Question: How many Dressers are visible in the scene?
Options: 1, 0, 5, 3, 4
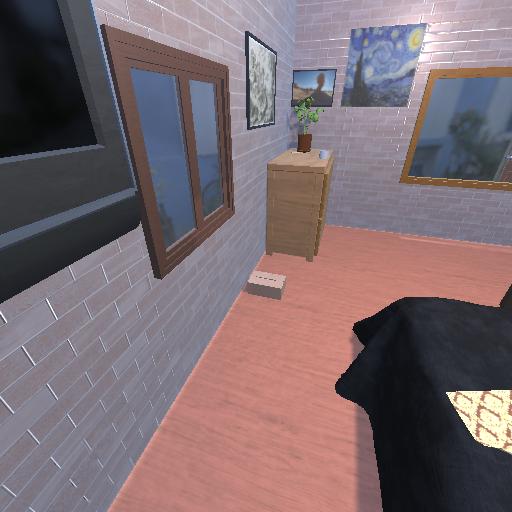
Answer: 1